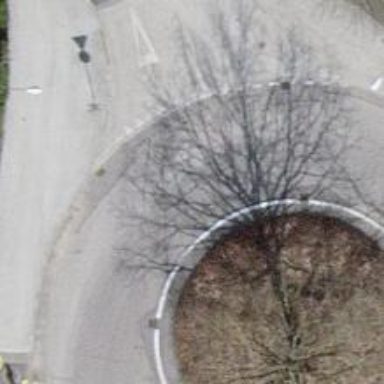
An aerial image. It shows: Tertiary road with asphalt surface leading to roundabout.